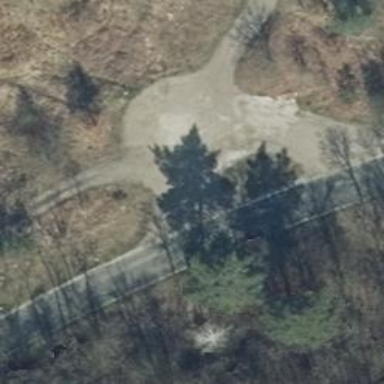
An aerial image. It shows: Rest area on the road.